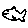
Label: fish